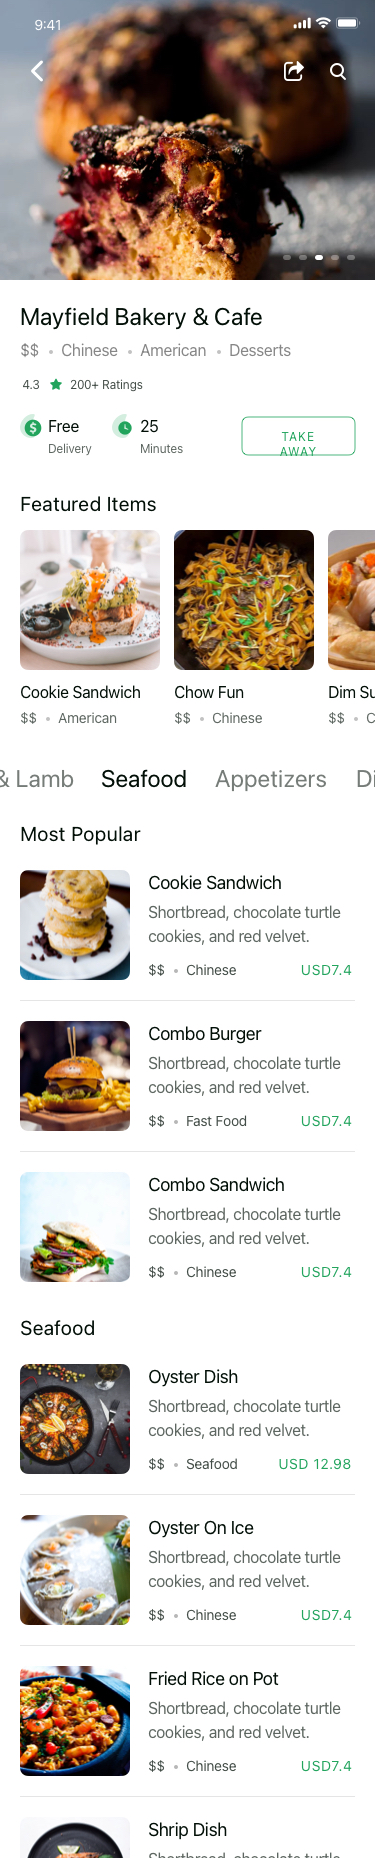
Text in this UI design:
Mayfield Bakery & Cafe
$$
Chinese
American
Desserts
Delivery
Free
Minutes
25
200+ Ratings
4.3
Featured Items
Seafood
Appetizers
Dim Sum
Most Popular
Seafood